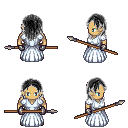
a pixel art fantasy rpg character, male body template, human, tanned skin, underdress, teal pants, gray long hairstyle, metal gloves, maroon shoes, spear, four views (front, back, left, right), 2x2 character sprite sheet, small pixel art, hard edges, no anti-aliasing